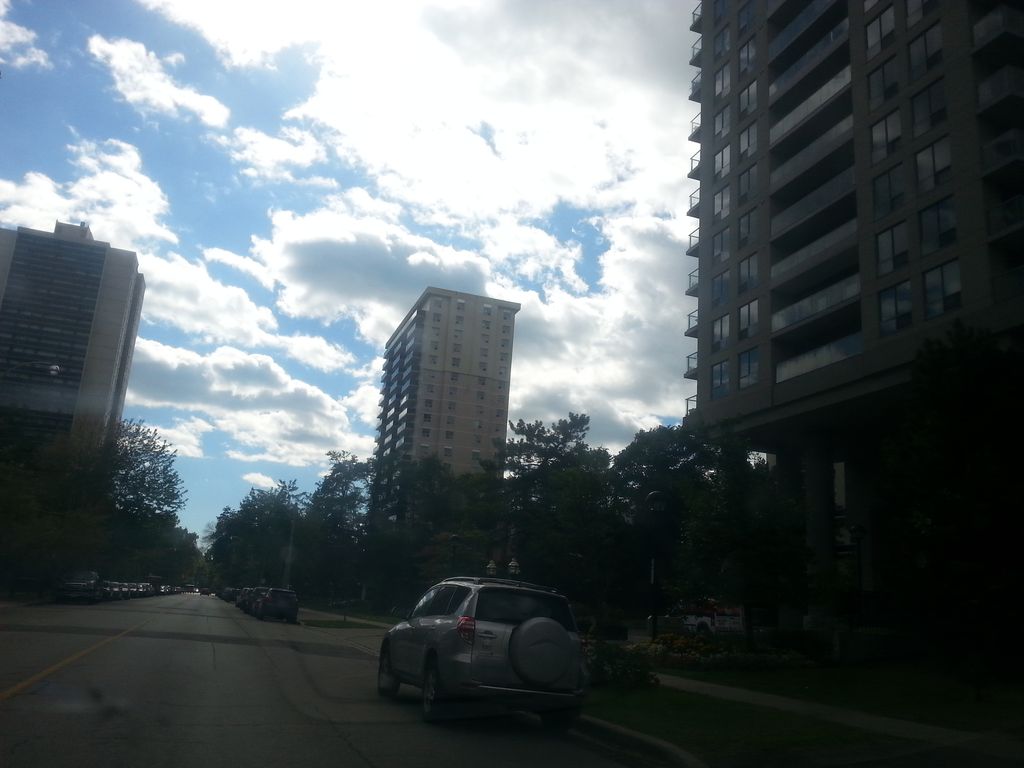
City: toronto